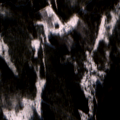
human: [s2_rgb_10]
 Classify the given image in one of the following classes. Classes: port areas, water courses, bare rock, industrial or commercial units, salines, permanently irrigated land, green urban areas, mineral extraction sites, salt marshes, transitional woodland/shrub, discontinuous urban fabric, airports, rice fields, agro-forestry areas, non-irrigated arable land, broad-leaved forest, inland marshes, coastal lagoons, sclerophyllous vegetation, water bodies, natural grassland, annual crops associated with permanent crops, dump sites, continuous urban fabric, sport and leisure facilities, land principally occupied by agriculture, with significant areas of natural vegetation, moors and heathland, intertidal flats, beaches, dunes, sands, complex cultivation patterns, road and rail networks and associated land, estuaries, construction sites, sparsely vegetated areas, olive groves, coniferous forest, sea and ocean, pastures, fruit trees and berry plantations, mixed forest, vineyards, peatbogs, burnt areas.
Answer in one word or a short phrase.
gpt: mixed forest, transitional woodland/shrub